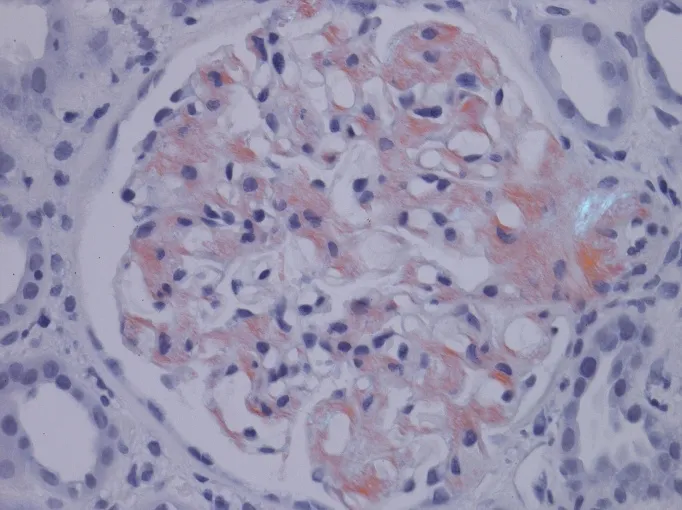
Amyloid deposits in the glomeruli stained red with Congo red show the characteristic apple green birefringence under polarized microscopy. (For interpretation of the references to colour in this figure legend, the reader is referred to the Web version of this article. ).
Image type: pathology (congo_red)